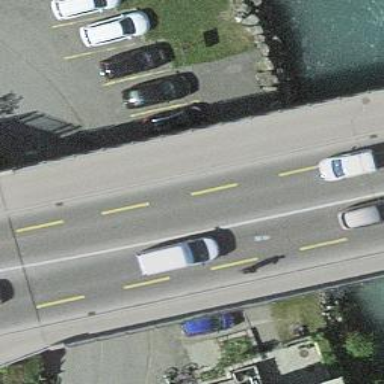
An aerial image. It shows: Secondary road bridge with asphalt surface. It also features cycling lane.